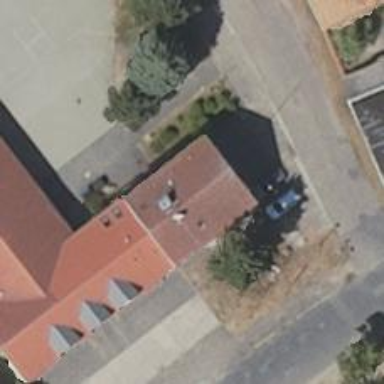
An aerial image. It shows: Ambulance station for emergencies.